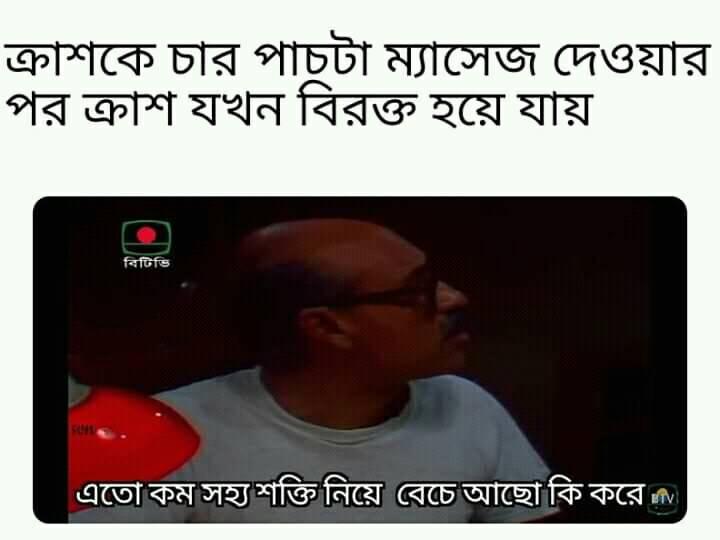
Caption: ক্রাশকে চার পাচটা ম্যাসেজ দেওয়ার পর ক্রাশ যখন বিরক্ত হয়ে যায়       এতো কম সহ্য শক্তি নিয়ে বেঁচে আছো কি করে
Label: non-hate